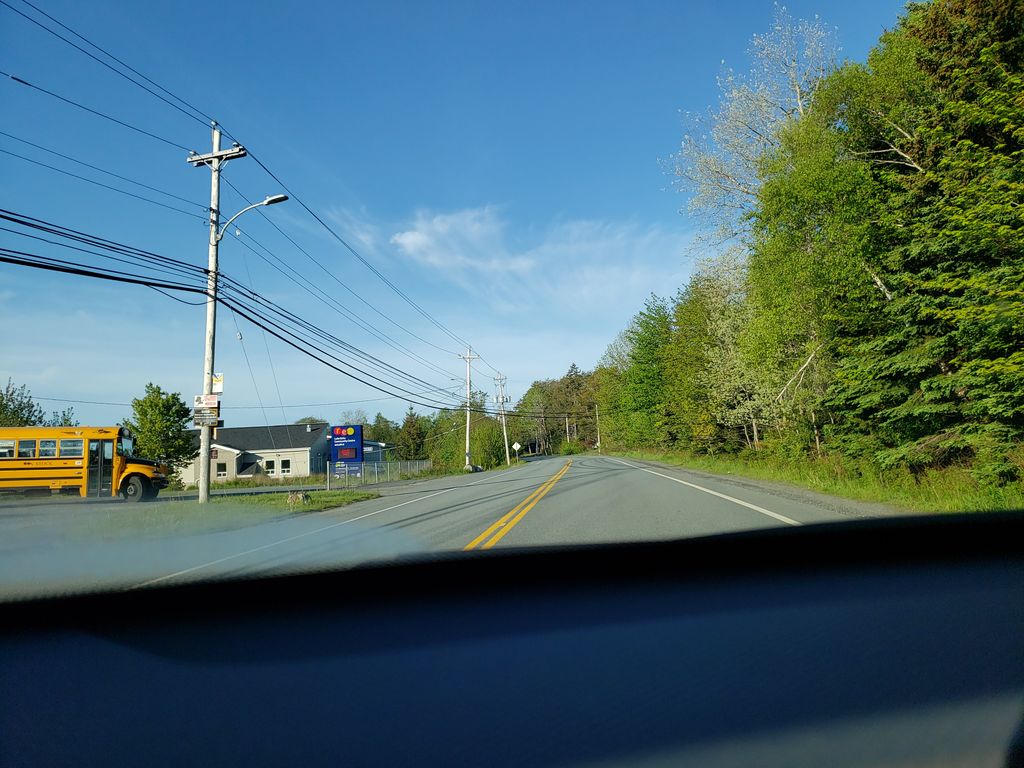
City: halifax